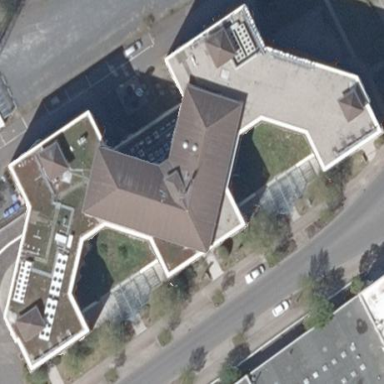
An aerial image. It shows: Office building.